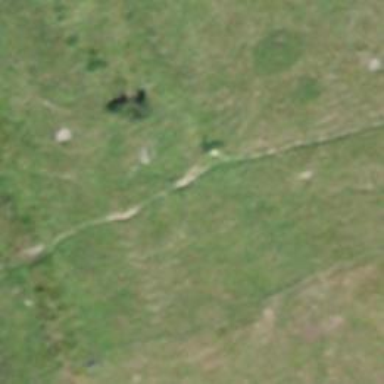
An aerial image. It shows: Path.